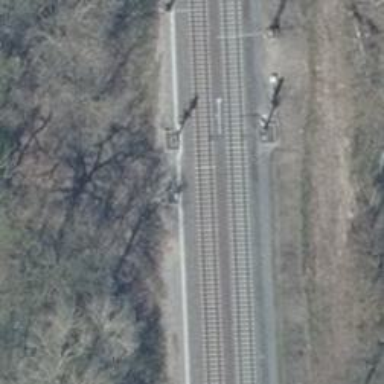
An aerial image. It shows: Railway signal.